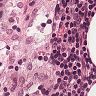
Metastatic tissue present: no